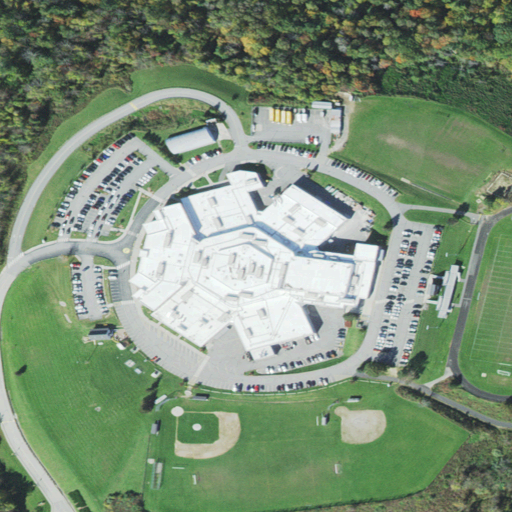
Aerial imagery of mountain in Massachusetts named Mugget Hill containing medium intensity development, low intensity development, open development, deciduous forest, pasture, high intensity development, and mixed forest